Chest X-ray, AP view. Patient: 46 years old, sex M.
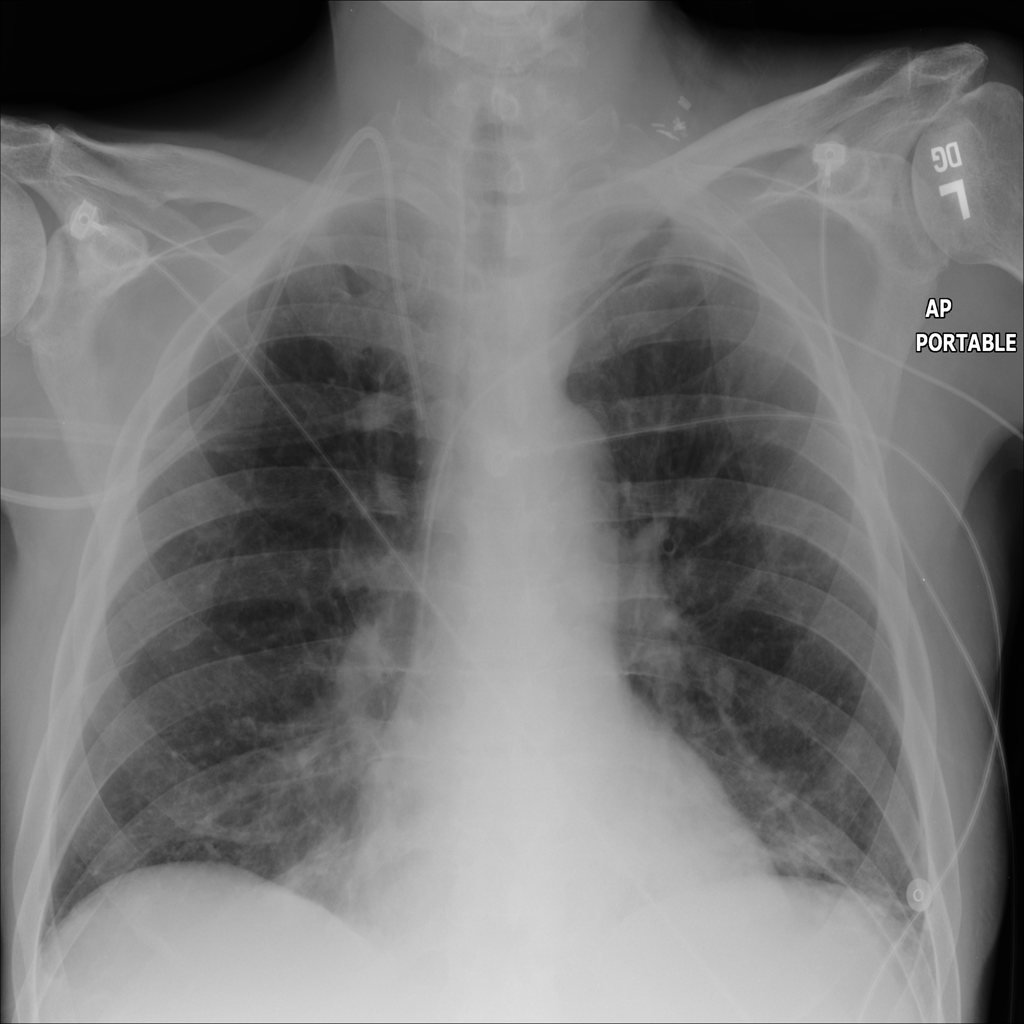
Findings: Consolidation